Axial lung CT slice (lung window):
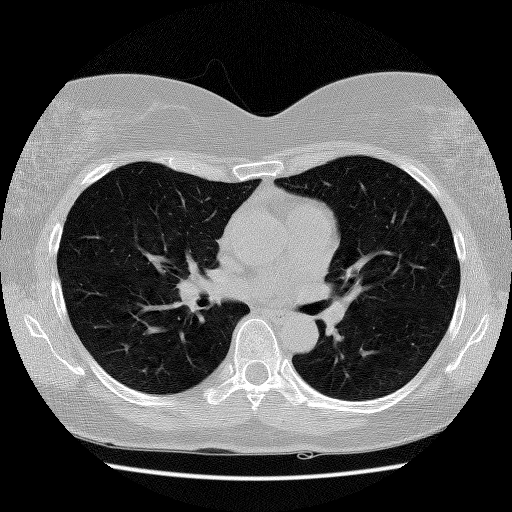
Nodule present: no